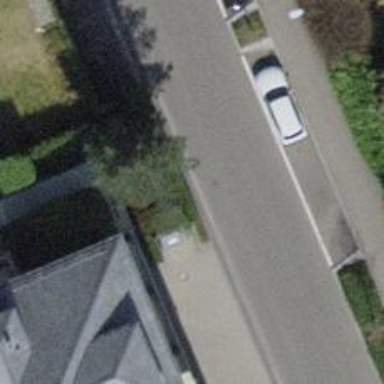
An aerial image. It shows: Sidewalk along the footway.